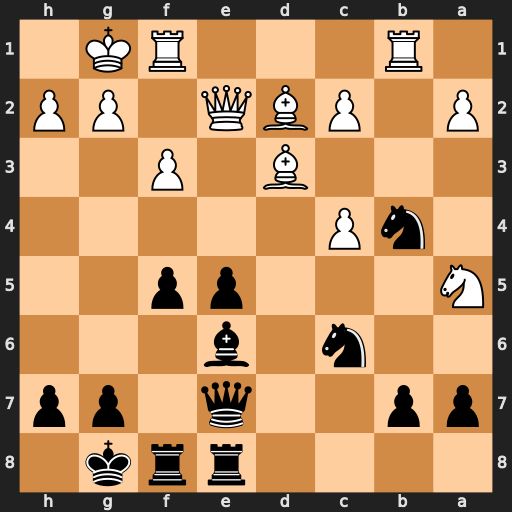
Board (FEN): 4rrk1/pp2q1pp/2n1b3/N3pp2/1nP5/3B1P2/P1PBQ1PP/1R3RK1
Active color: b
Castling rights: -
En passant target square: -
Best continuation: Qc5+ Qe3 Qxa5